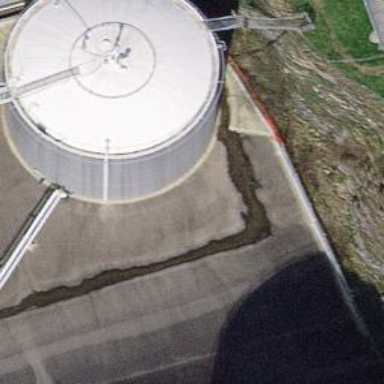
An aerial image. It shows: Industrial building with storage tank.